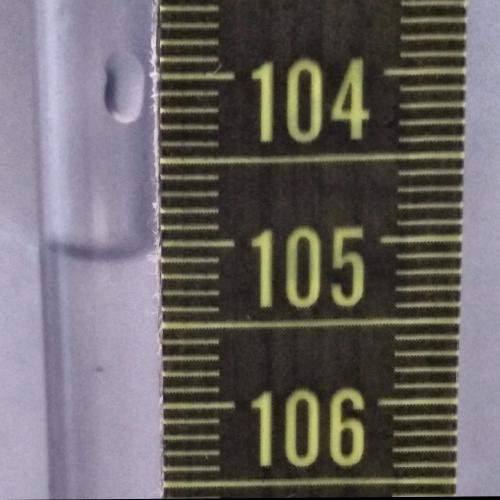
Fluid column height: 105.1 cm